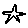
Label: star